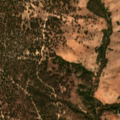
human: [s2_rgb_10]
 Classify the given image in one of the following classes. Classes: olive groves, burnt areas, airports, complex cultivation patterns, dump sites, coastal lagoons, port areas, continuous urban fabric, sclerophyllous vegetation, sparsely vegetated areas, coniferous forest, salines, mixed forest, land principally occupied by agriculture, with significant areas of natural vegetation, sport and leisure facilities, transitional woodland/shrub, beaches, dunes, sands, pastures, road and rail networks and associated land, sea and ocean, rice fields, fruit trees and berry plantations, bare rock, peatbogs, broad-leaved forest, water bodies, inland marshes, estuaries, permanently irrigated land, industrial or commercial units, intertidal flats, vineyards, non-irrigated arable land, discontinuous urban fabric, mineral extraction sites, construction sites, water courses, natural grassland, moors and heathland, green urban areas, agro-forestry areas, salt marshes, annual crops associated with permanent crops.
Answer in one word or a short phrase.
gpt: non-irrigated arable land, pastures, agro-forestry areas, broad-leaved forest, transitional woodland/shrub